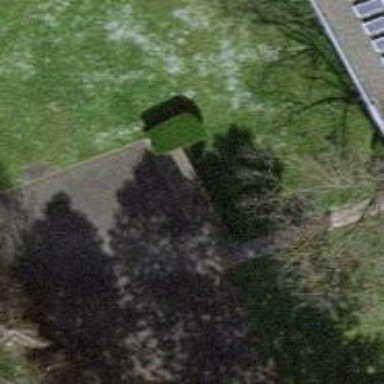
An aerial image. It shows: Bench for seating.